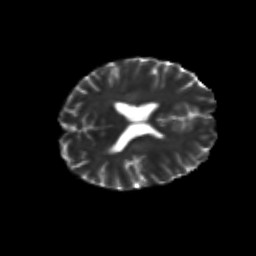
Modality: T2w
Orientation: axial
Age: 22
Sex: male
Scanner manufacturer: siemens
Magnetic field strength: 3 T
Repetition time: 3.5 s
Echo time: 0.125 s